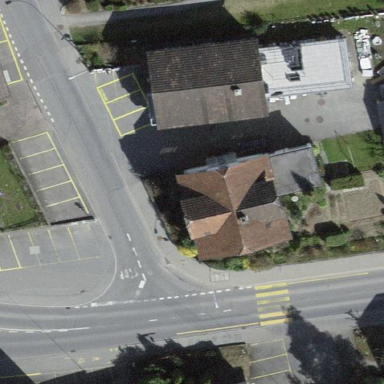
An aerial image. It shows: Detached building.